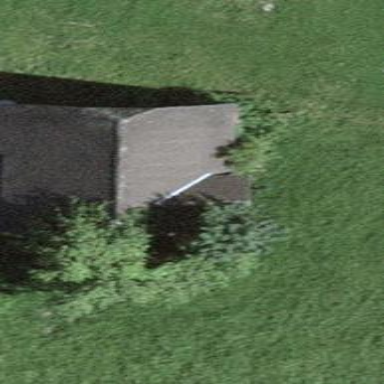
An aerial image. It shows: Rural barn.